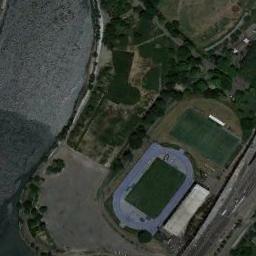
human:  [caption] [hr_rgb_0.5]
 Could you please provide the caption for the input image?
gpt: The oval track has a small rectangular green space .

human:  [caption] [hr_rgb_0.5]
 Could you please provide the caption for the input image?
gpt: The ground track field is surrounded by some trees and a lawn is next to the ground track field .

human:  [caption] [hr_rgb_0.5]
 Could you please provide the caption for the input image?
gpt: Track and field next to lawn and vegetation .

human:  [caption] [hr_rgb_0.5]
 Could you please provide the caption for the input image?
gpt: There are lots of trees beside the ground track field .

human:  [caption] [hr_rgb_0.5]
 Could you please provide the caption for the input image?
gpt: A ground track field with a blue track beside some green trees .